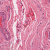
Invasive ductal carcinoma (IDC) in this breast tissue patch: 0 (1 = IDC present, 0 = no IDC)